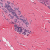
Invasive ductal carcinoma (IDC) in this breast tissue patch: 0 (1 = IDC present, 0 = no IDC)